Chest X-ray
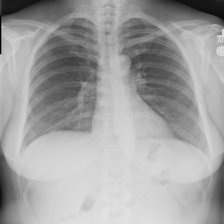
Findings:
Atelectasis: negative
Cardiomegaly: negative
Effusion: negative
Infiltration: negative
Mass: negative
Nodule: negative
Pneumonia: negative
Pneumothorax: negative
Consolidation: negative
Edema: negative
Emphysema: negative
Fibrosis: negative
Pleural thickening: negative
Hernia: negative